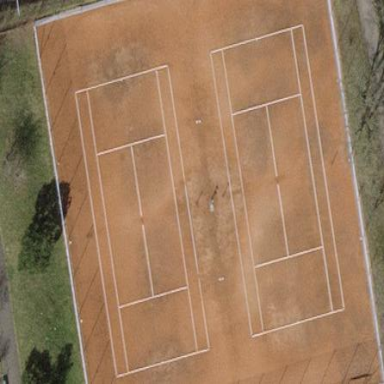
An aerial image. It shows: Clay tennis court on pitch.